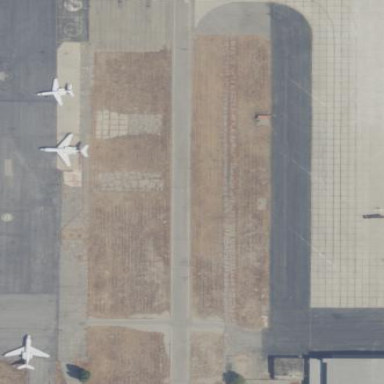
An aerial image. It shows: Apron at the airport.